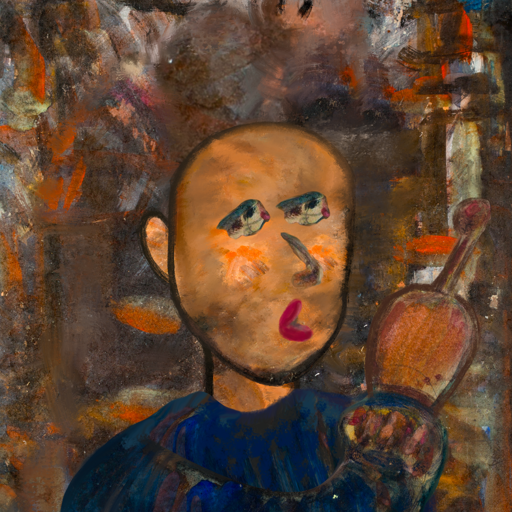
Background: GypsyQueen, Head And Neck Side: Gypsy_Queen, Face Side: Pipe, Bust: Pipe, Hair Side: Blank, Head Accessory: Blank, Second Necklace: Blank, Necklace: Blank, Baby: Blank